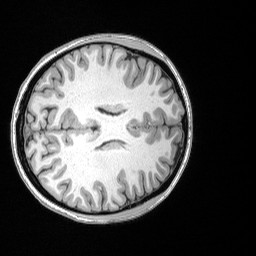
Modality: T1w
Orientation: axial
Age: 25
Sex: female
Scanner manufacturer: siemens
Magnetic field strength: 3 T
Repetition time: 2.53 s
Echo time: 0.00164 s